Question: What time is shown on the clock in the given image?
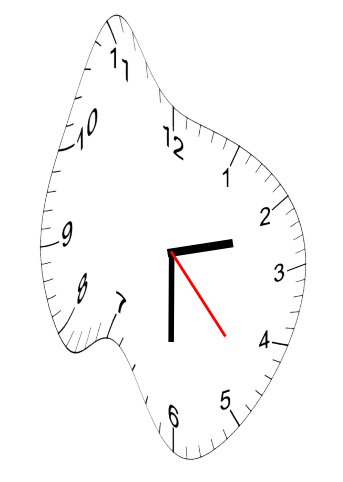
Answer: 02:30:23